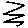
Label: zigzag